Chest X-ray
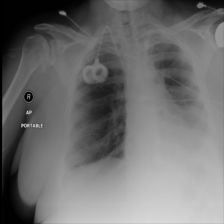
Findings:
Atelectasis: negative
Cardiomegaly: negative
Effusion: negative
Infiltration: negative
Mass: negative
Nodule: negative
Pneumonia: negative
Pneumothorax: negative
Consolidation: negative
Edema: negative
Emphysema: negative
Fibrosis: negative
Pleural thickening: negative
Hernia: negative